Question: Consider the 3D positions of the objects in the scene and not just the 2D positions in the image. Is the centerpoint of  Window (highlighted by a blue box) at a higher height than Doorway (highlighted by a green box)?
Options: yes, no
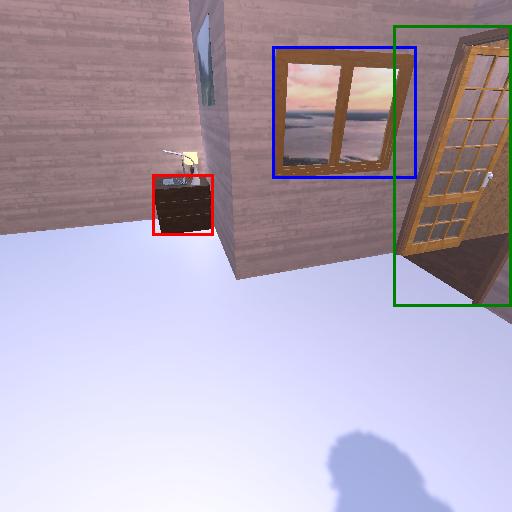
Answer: yes